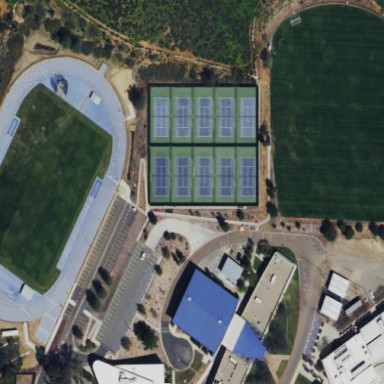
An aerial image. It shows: Tennis courts on pitch in leisure land area.